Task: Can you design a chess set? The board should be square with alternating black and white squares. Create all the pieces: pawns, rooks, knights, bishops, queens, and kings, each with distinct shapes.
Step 4702:
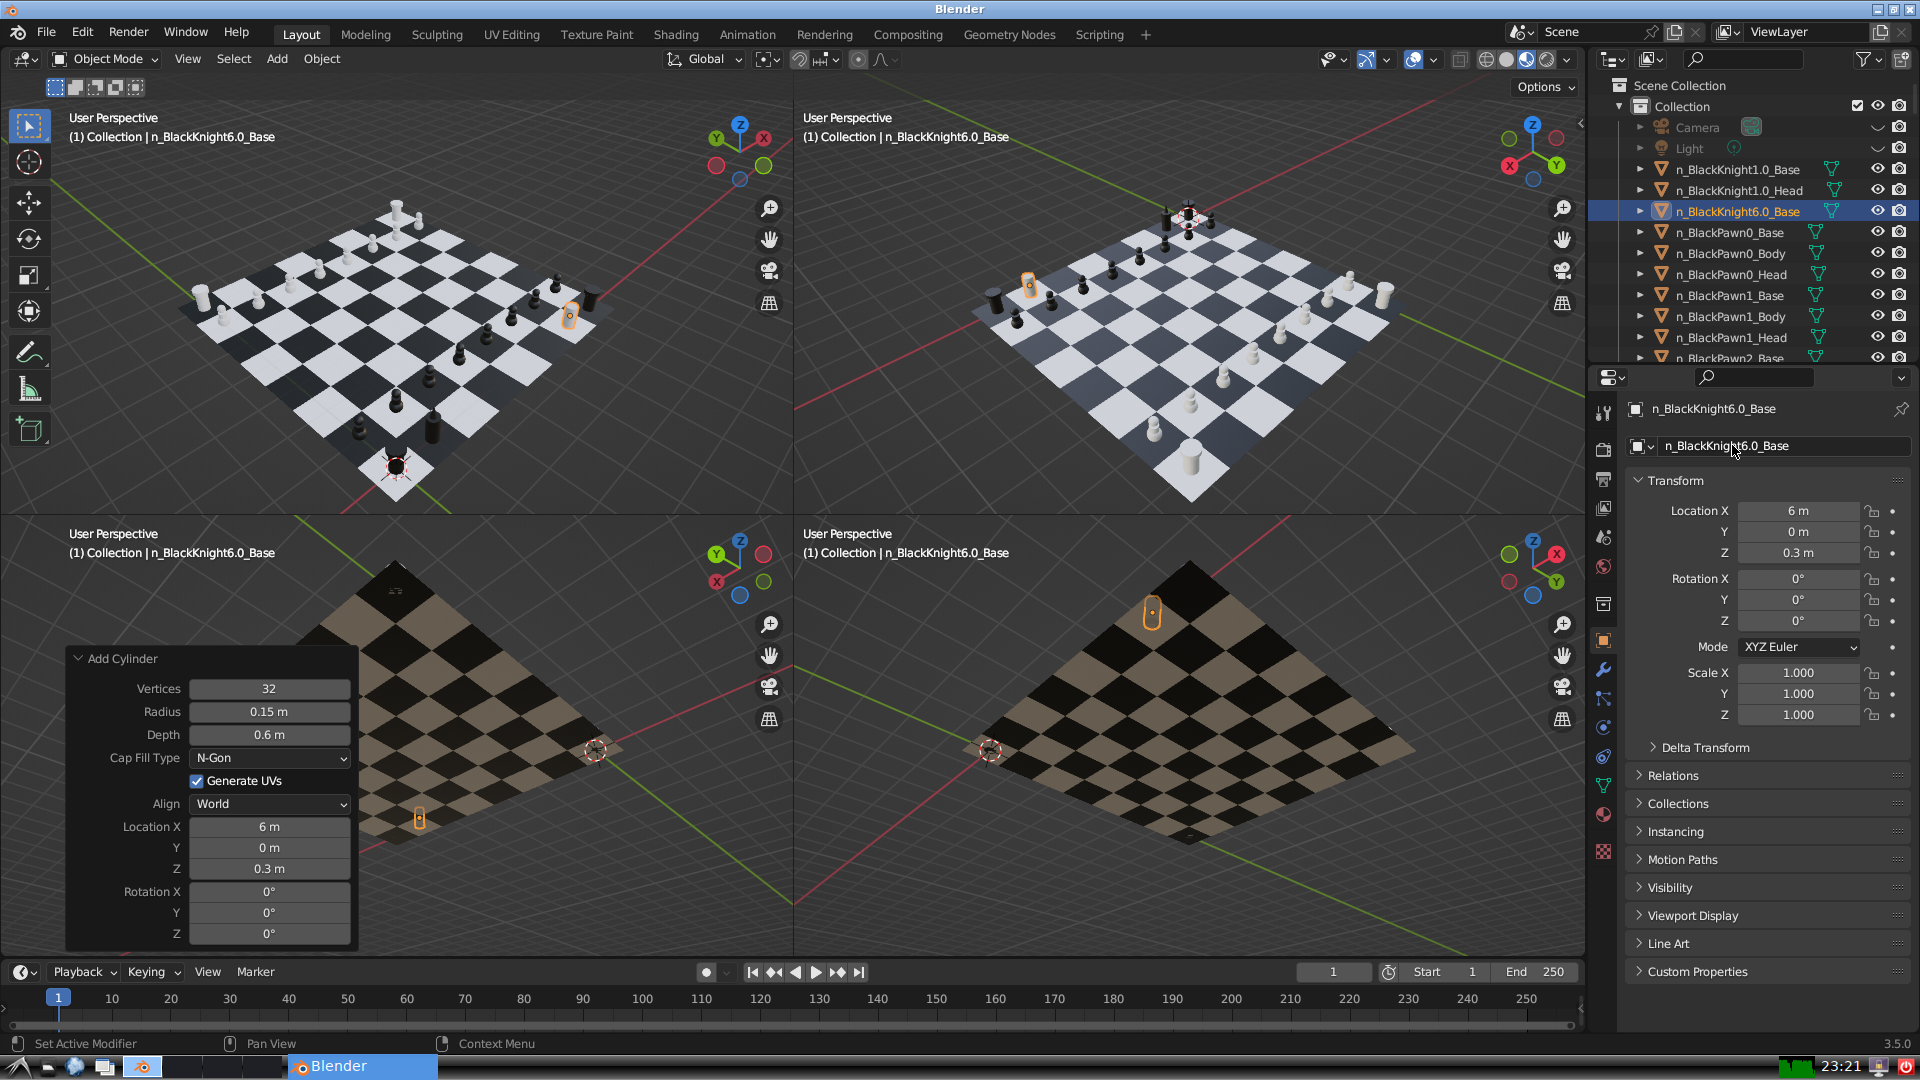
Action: {"mouse_move": [1603, 815]}